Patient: sex M, age 43
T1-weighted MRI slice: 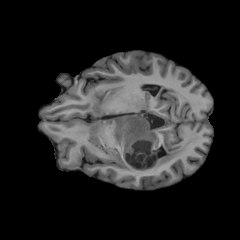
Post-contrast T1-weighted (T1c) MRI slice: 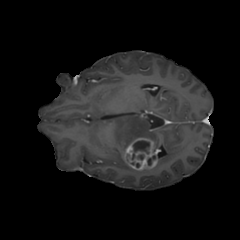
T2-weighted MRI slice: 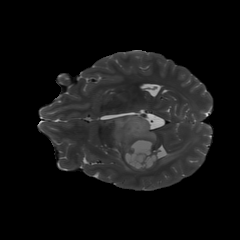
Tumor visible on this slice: yes
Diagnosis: Glioblastoma, IDH-wildtype
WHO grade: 4